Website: ulta-beauty
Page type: delivery-shipping
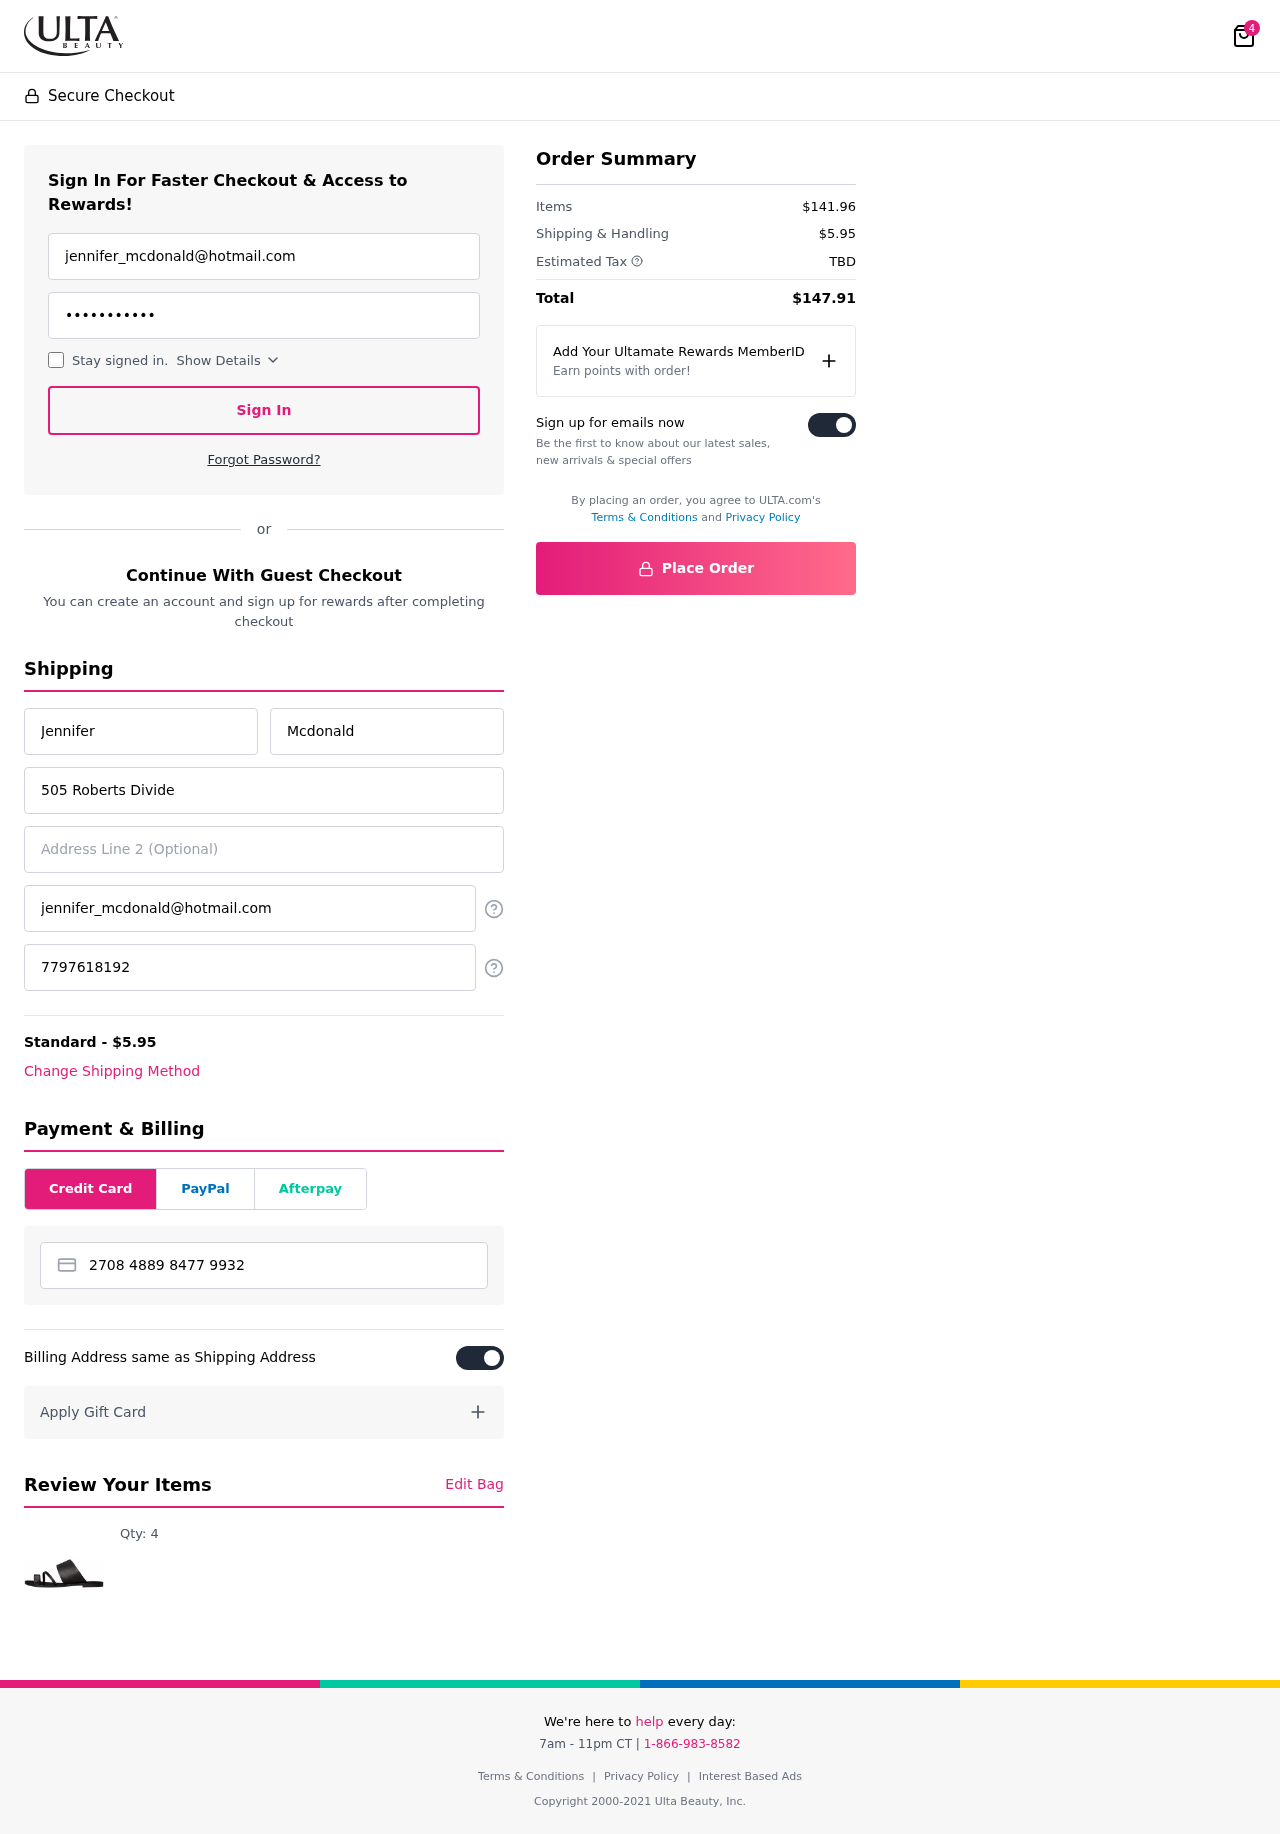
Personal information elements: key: PII_CARD_NUMBER
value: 2708 4889 8477 9932
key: PII_EMAIL
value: jennifer_mcdonald@hotmail.com
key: PII_EMAIL2
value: jennifer_mcdonald@hotmail.com
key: PII_FIRSTNAME
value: Jennifer
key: PII_LASTNAME
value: Mcdonald
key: PII_PHONE
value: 7797618192
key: PII_STREET
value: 505 Roberts Divide
Product elements: key: PRODUCT1_QUANTITY
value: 4
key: PRODUCT1
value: Qty: 4
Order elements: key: ORDER_NUM_ITEMS
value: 4
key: ORDER_SHIPPING_COST
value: $5.95
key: ORDER_SUBTOTAL
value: $141.96
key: ORDER_TAX
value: TBD
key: ORDER_TOTAL
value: $147.91